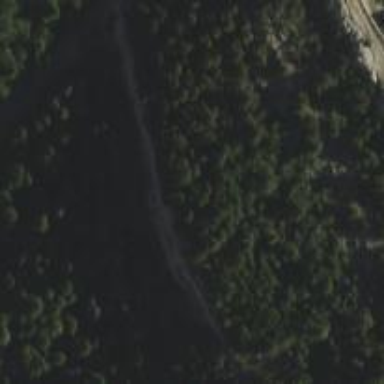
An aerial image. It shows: Cliff in nature.